Question: I have got help here to put together this code. And it works perfect in Chrome, Safari and in Internet Explorer. But in Firefox it redirects to a sub-url (probably not right word for it...)
I have the script on a page:
<URL>

And I want to redirect to a new page based on the value the user chooses (and then click the button): So if I choose option #2 I want to get to here: <URL>
It works in the other browsers, . In Firefox it in stead redirects to:
<URL>
which of course doesn't lead anywhere.
The HTML is loaded in a jquery and Bootstrap environment, and I do use modals on that page. I just mention this in case there is a know error for Firefox using those framworks.
Here is the HTML:
'''
I want to choose:
<form id="mychoice">
<input type="radio" name="redirect" value="http://example.com/my-test-1"><span>1</span><br>
<input type="radio" name="redirect" value="http://example.com/my-test-2"><span>2</span><br>
<input type="radio" name="redirect" value="http://example.com/my-test-3"><span>3</span><br>
<input type="radio" name="redirect" value="http://example.com/my-test-4"><span>4</span><br>
<input type="radio" name="redirect" value="http://example.com/my-test-5"><span>5</span><br /><br />
<input type="submit" value="See result">
</form>
'''
The javascript:
'''
$(document).ready(function(){
$("#mychoice").submit(function(){
event.preventDefault();
var loc = $('input[name="redirect"]:checked').val();
window.location = loc;
return false;
});
});
'''
<URL>
If of interest: I work on a Mac OSX 10.10.2 with Chrome 42.0.2311.90 (64-bit), Firefox 37.0.2 and Windows 8.1 IE 11.09600.17728
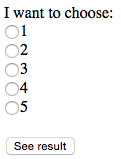
Answer: You've used 'preventDefault()', but haven't actually passed the 'event' in to the handler. Also note that using 'window.location.assign()' is better practice. Try this:
'''
$("#mychoice").submit(function(event) { // < 'event' is the parameter passed to the func
event.preventDefault();
window.location.assign($('input[name="redirect"]:checked').val());
});
'''